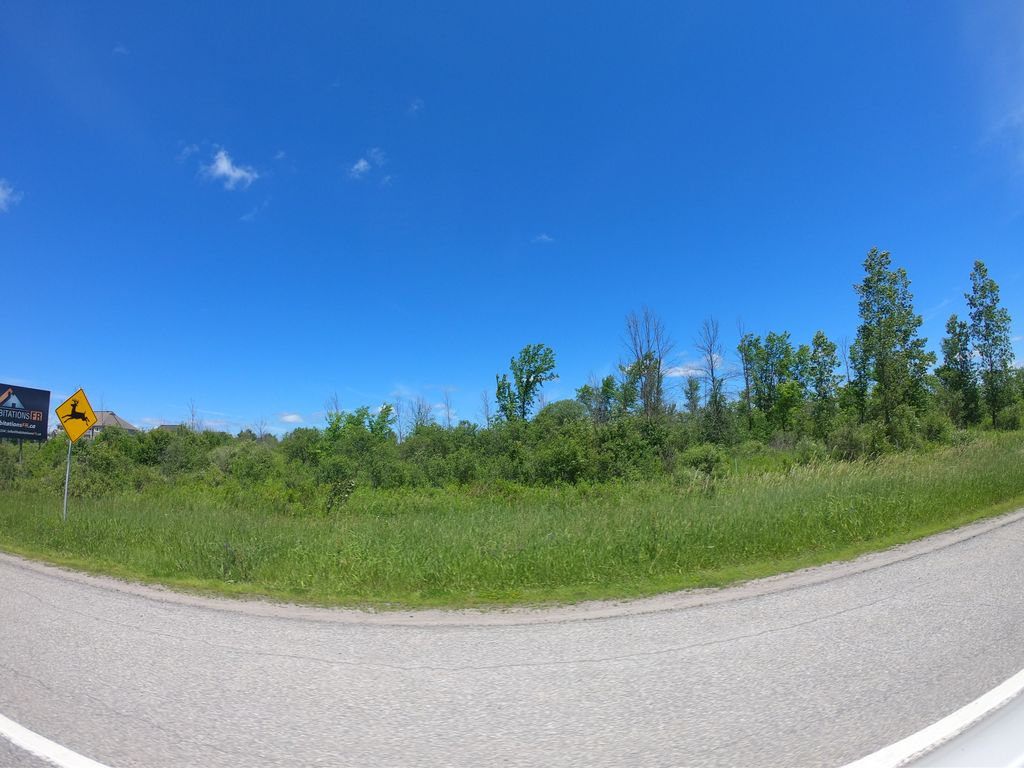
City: ottawa-gatineau